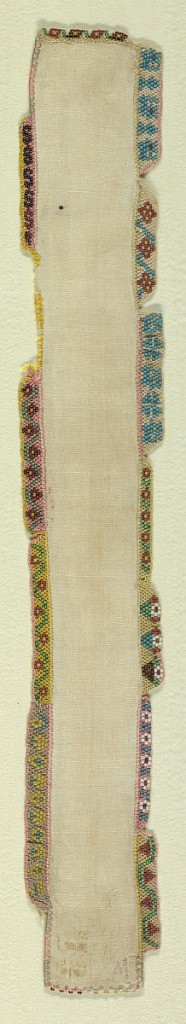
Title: Sampler
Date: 19th century
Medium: glass beads and silk embroidery on cotton foundation Technique: plain weaved edged with needle lace
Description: Small strip of white cotton with different beadwork patterns on the edge.